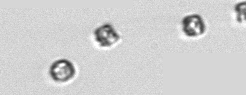
Label: Thalassiosira